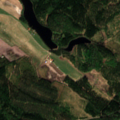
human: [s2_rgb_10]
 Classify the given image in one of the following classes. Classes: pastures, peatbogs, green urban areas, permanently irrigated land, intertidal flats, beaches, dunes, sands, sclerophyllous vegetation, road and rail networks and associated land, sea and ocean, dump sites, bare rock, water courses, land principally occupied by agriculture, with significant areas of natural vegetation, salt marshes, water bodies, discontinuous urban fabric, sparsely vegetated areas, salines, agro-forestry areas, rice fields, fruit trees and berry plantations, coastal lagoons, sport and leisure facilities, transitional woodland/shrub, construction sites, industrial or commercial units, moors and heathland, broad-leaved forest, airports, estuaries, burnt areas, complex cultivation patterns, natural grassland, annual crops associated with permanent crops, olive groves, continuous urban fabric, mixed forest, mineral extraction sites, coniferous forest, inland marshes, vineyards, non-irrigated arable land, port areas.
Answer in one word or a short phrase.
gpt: non-irrigated arable land, coniferous forest, mixed forest, transitional woodland/shrub